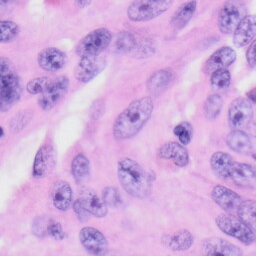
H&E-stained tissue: Skin